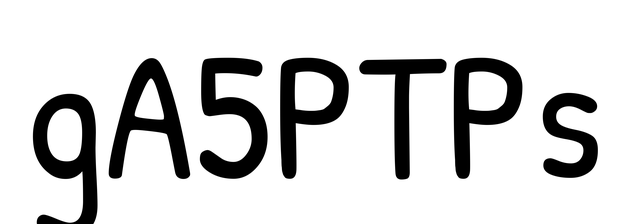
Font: PatrickHand-Regular